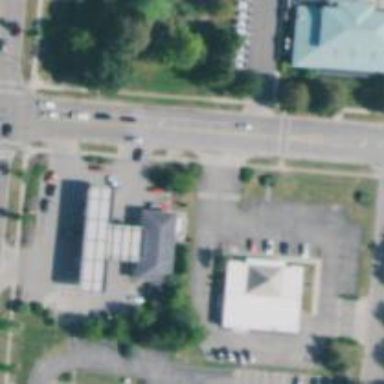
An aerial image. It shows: Convenience shop.